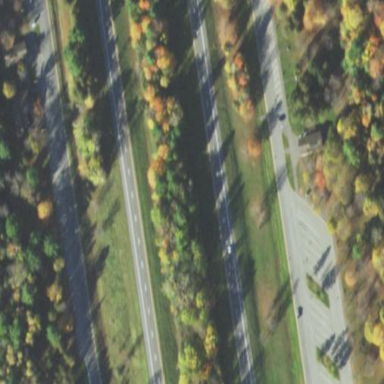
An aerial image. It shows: Rest area along the road.